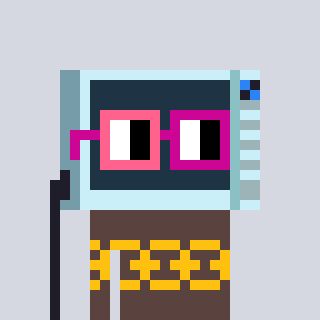
a pixel art character with square pink and red glasses, a microwave-shaped head and a darkbrown-colored body on a cool background